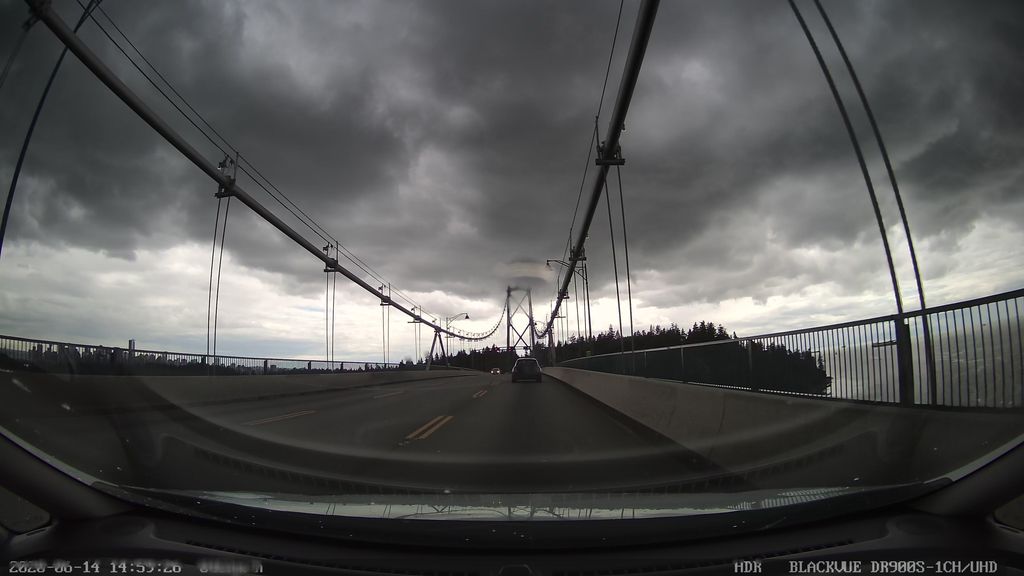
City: vancouver